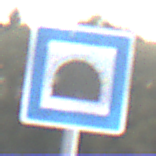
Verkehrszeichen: Tunnel
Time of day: SunriseSunset
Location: Outdoor (Nature)
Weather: PartlyCloudy
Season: NotSpecified
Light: Natural